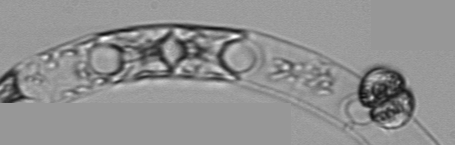
Label: Eucampia